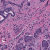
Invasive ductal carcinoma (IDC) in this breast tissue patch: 0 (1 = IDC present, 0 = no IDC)